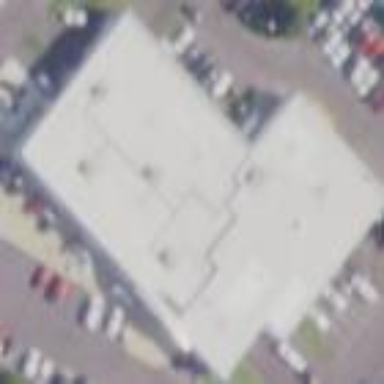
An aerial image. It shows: Building housing car shop.